Question: I am displaying 2 images side by side in my webpage. I am trying to keep a space in between the 2 images but i am unable to do it. I have used css to display the images side by side.
Here is my Html Code :
'''
<div id="divCenter">
<img src="Company Logo.jpg" alt="Company Logo" style="width:150px;height:150px" id="divIDOne"/>
<%-- Code for the motion image --%>
<object type="application/x-shockwave-flash" data="animation.swf" width="719" height="174" id="divIDTwo">
<param name="movie" value="animation.swf" />
</object>
</div>
'''
Here is my css code :
'''
#divCenter {
text-align: center;
}
#divIDOne {
margin-right: 200px;
}
#divIDTwo {
margin-left: 300px;
}
'''
Here is what it displays :

Ask you can see there is no space between the 2 images. How do i solve this problem?
Thank you for your time
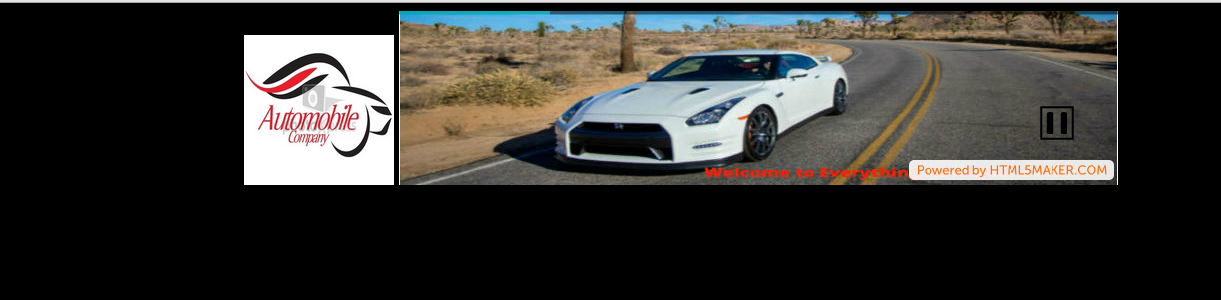
Answer: Instead of 'text-align:center;' use 'margin:0px auto;' and specify width and height property.
Try this.
HTML
'''
<div id="divCenter">
<img src="#" alt="Company Logo" style="width:150px;height:150px" id="divIDOne"/>
<!-- <%-- Code for the motion image --%> -->
<object type="application/x-shockwave-flash" data="animation.swf" width="780" height="174" id="divIDTwo">
<param name="movie" value="animation.swf" />
</object>
</div>
'''
CSS
'''
#divCenter {
margin:0px auto;
width:960px;
height:auto;
padding:10px;
}
#divIDOne {
margin-right: 0px;
}
#divIDTwo {
margin-left: 20px;
}
'''
<URL>